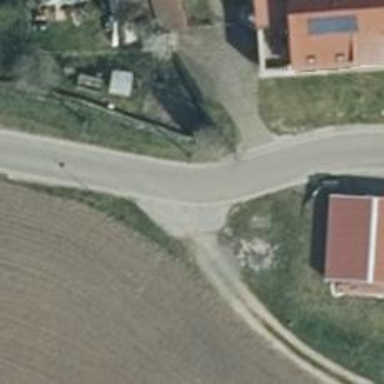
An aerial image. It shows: Smooth asphalt road in residential area.